Aerial crown-view tile of a tropical tree (Barro Colorado Island, Panama), acquired 20250616:
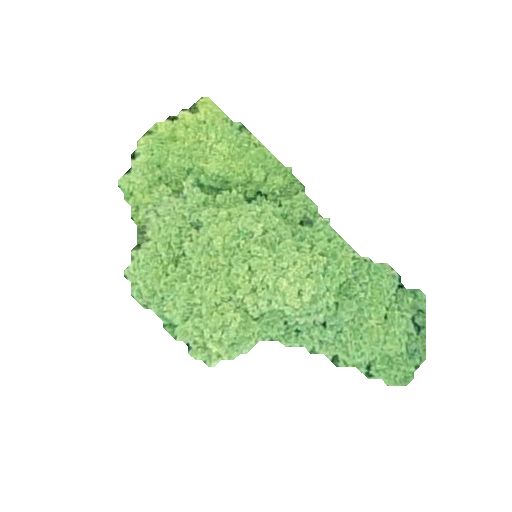
Species: Alseis blackiana
GBIF accepted scientific name: Alseis blackiana
Crown area: 73.456 m²